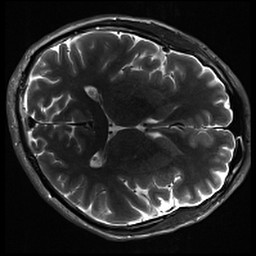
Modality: inplaneT2
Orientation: axial